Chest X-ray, AP view. Patient: 35 years old, sex F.
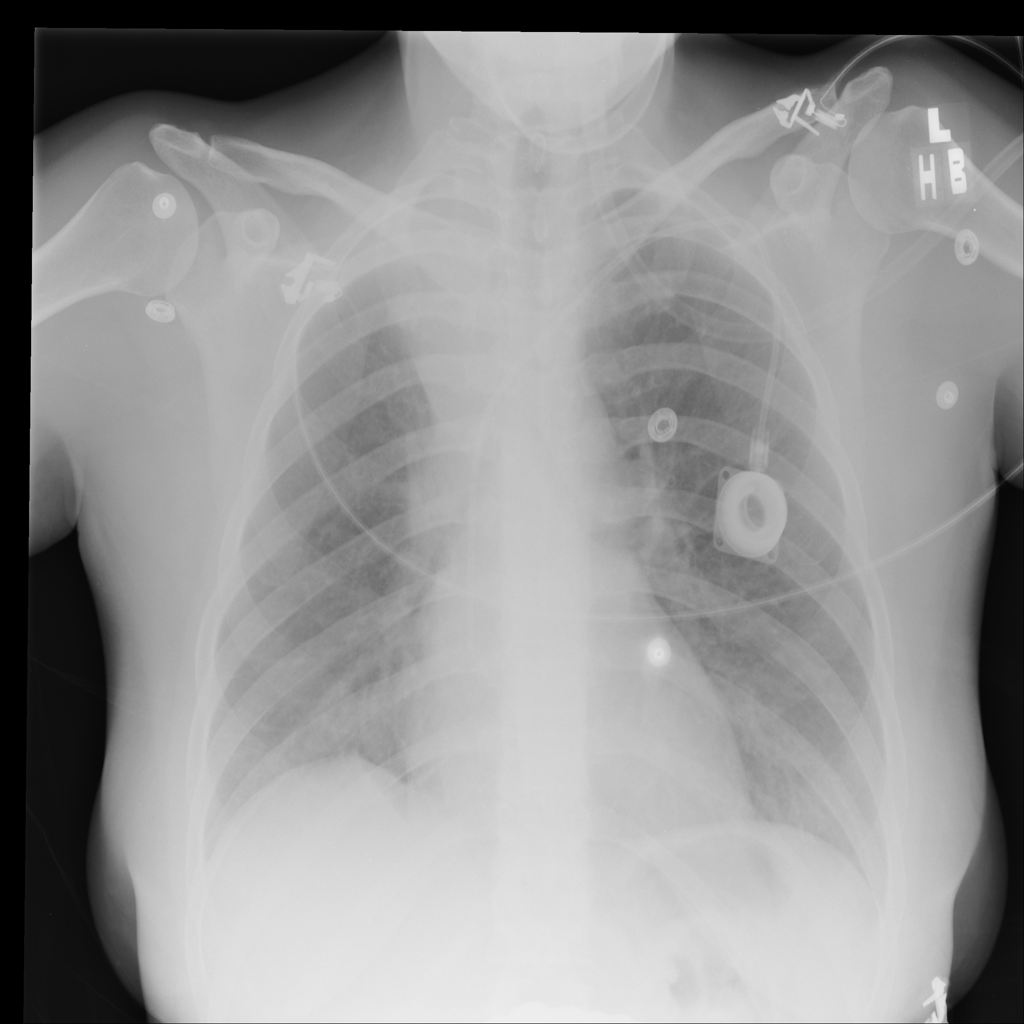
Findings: Atelectasis, Infiltration